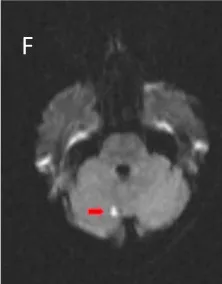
Radiological examinations of case 1 before and after intravenous immunoglobulin (IVIg). (D-F) DWI of the right cerebellum, left frontotemporal cortical area, and right frontal cortical area showing restricted diffusion of the lesion after IVIg.
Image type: radiology (mri)